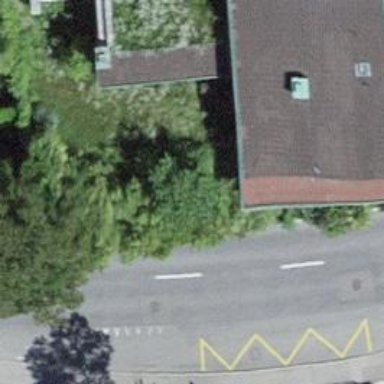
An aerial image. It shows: Bus stop with platform for public transport.